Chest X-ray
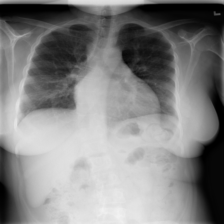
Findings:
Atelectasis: negative
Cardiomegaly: negative
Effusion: negative
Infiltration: negative
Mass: negative
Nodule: negative
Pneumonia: negative
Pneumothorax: negative
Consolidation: negative
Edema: negative
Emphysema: negative
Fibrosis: negative
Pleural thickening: negative
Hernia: negative